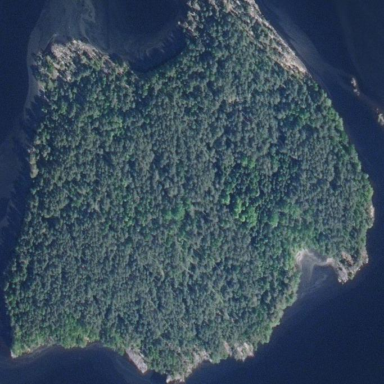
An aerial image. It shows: Islet.